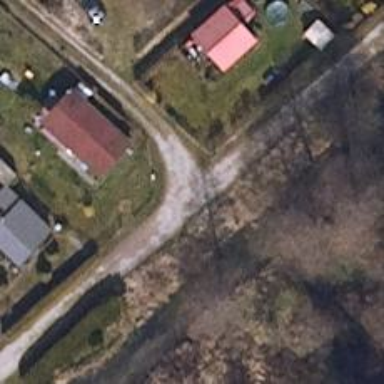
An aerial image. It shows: Residential road with sandy surface.